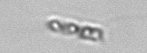
Label: Chaetoceros